Question: Is there any way using either Vim scripting or search/replace to remove ghost newlines? I have come across times when I have to edit files that other developers using crappy software have left double newlines in like the attached picture.
I would love to find a way in Vim to remove all those stupid double spacing junk so it actually looks like it should.

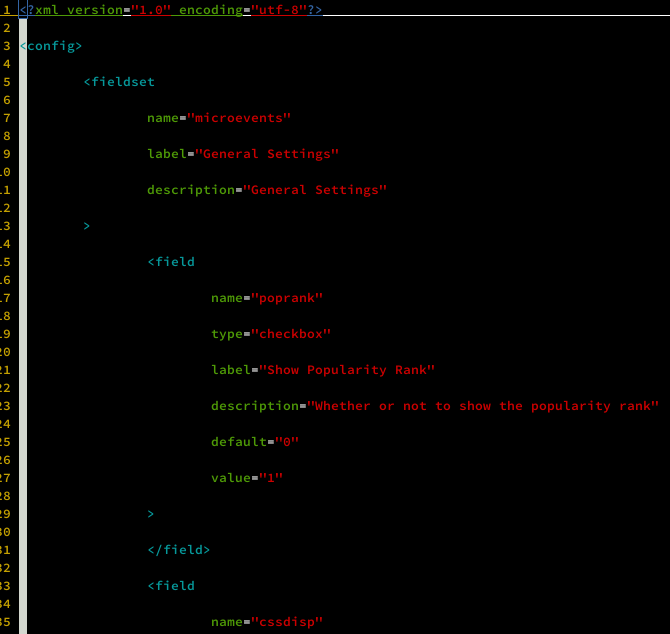
Answer: Running the search-and-replace
'''
%s/
/
/g
'''
will replace every pair of two newlines with a single one. This will inevitably screw up files that aren't already double-spaced, though, so don't use it blindly.